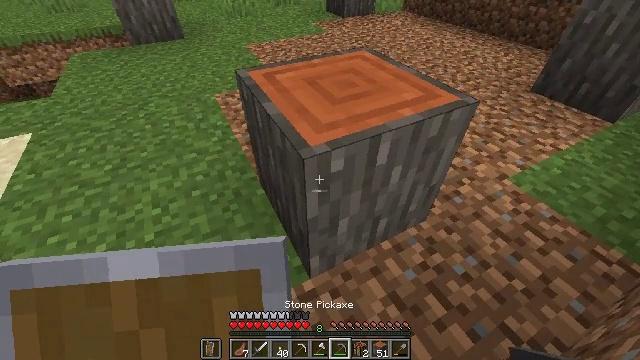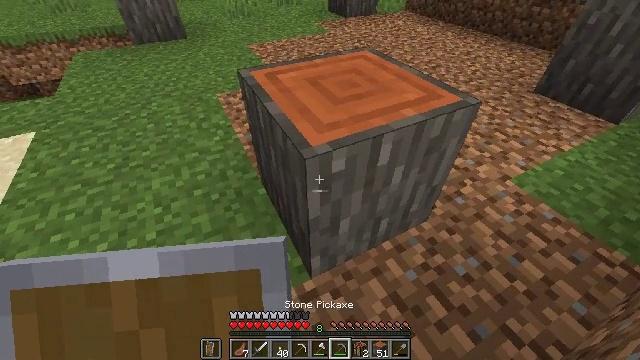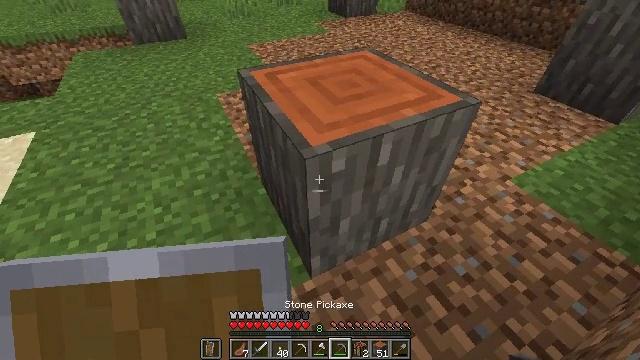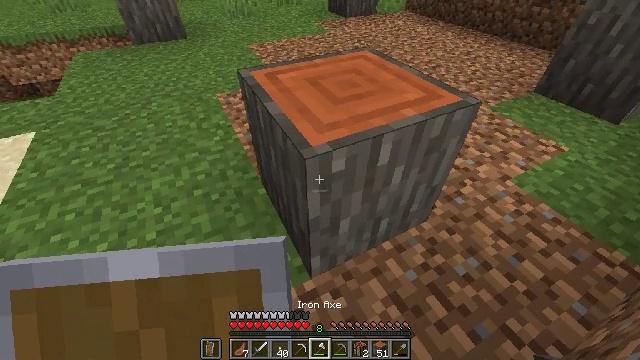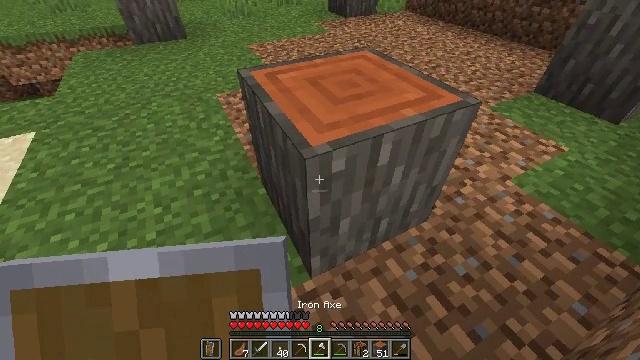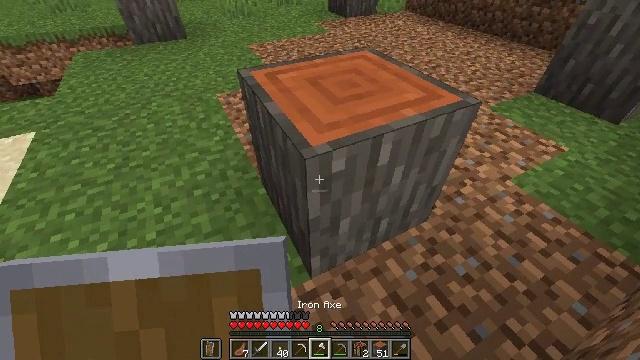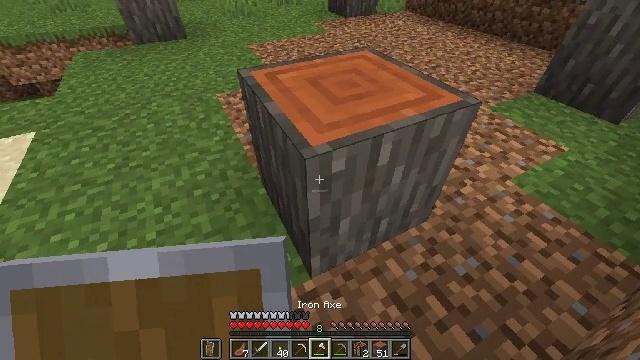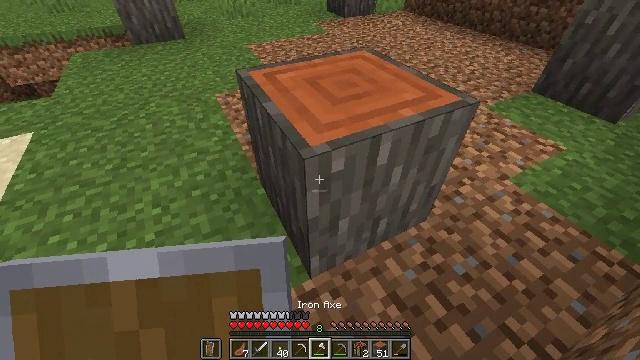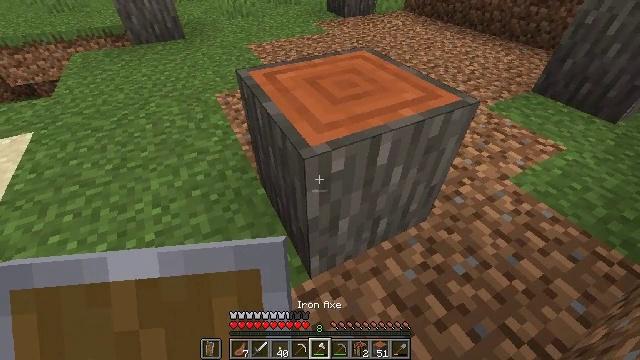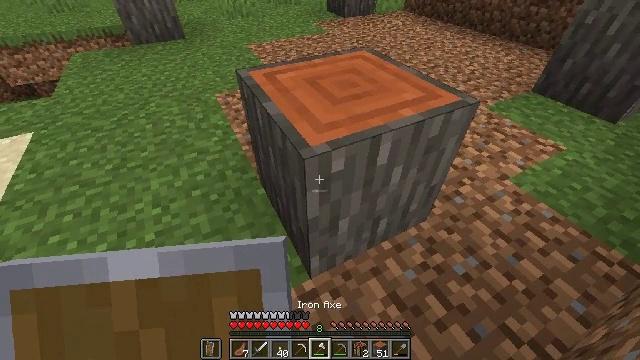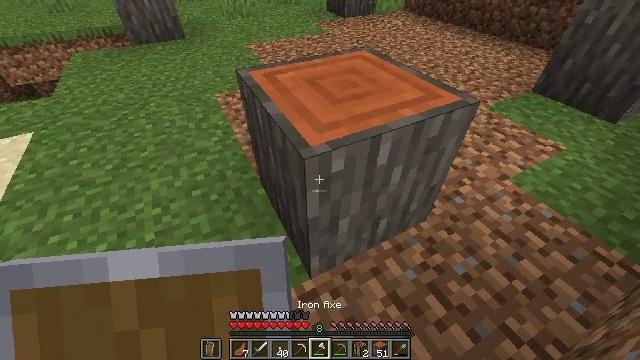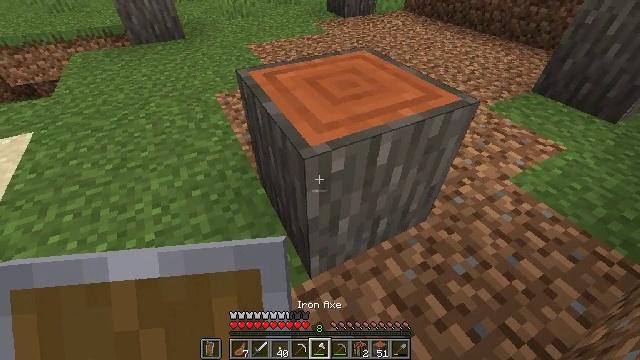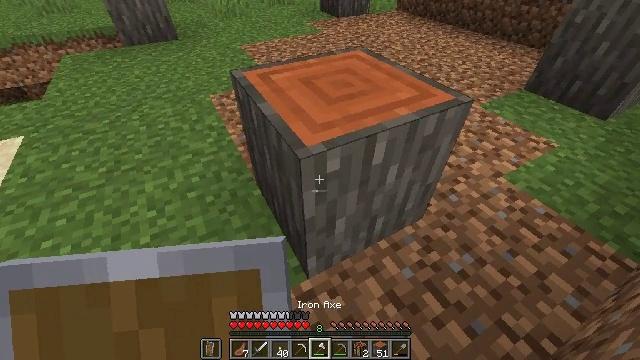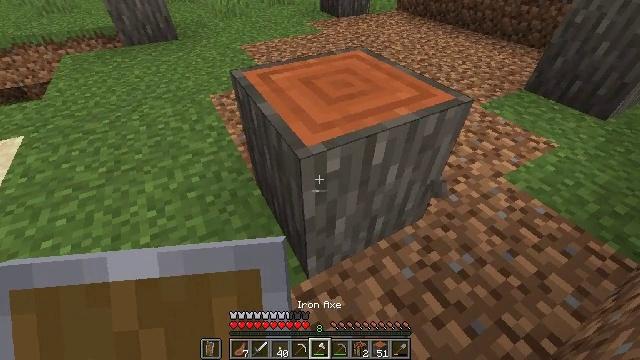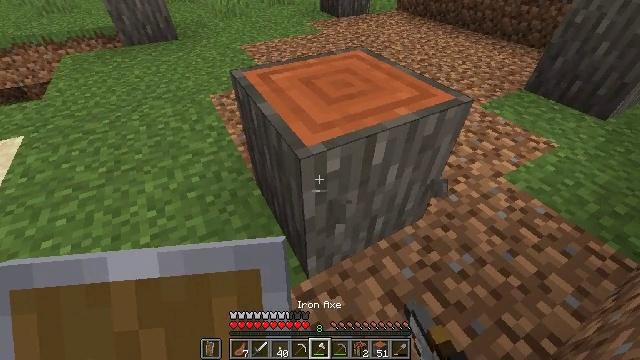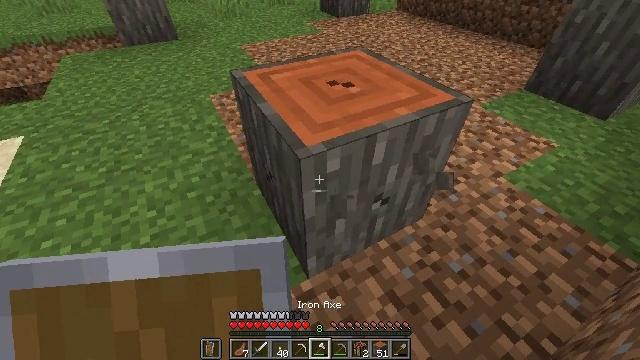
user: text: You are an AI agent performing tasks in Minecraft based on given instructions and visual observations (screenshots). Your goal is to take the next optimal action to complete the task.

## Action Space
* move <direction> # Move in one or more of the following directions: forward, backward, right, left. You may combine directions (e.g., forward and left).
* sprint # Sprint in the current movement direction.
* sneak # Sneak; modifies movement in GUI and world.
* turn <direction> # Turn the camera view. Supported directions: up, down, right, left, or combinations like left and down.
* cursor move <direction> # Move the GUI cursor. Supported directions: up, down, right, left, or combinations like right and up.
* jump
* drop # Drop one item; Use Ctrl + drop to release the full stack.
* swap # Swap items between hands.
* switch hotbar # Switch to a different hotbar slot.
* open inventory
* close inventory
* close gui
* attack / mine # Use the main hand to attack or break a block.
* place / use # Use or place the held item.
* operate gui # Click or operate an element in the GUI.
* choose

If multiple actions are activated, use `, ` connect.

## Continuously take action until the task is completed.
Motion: motion action
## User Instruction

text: Chop down the acacia log.
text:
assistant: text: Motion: no_op
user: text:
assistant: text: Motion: no_op
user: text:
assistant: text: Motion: no_op
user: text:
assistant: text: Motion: no_op
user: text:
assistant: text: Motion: no_op
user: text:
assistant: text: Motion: no_op
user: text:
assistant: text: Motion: no_op
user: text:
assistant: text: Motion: no_op
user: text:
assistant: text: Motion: no_op
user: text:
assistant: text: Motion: no_op
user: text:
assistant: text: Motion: no_op
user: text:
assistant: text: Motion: turn right
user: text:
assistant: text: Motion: attack / mine
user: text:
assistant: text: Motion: attack / mine
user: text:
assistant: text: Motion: attack / mine
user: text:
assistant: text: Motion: attack / mine
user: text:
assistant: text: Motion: attack / mine
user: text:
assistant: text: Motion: attack / mine
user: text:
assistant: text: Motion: attack / mine
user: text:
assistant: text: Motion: attack / mine
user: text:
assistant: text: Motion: attack / mine
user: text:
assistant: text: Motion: attack / mine
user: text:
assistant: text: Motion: attack / mine
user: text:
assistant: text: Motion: move forward, attack / mine
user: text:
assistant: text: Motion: move forward, attack / mine
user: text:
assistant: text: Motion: move forward, attack / mine
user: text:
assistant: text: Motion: move forward, attack / mine
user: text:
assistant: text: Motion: move forward, attack / mine
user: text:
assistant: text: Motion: no_op